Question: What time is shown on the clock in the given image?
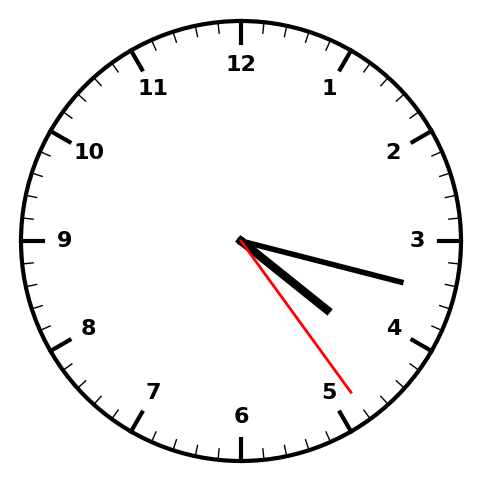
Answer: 04:17:24